Question: I'm making a fixed width (120px) website for old feature phones that respond to media queries. The width of the body won't change even when I've defined it as 120px. When I open the website on the phone, it shows a huge horizontal scroll bar showing me a lot of blank space on the right which I'm assuming is the body. In the screen shot attached, I've set background color of body to red so you can see the problem (I also had to blackout the content for client privacy).
I'm using the following code:
'''
html {
width:120x;
margin-left:0px;
}
body{
width:120px;
font-family: arial;
font: arial;
margin-left: 0px;
max-width:120px;
}
'''

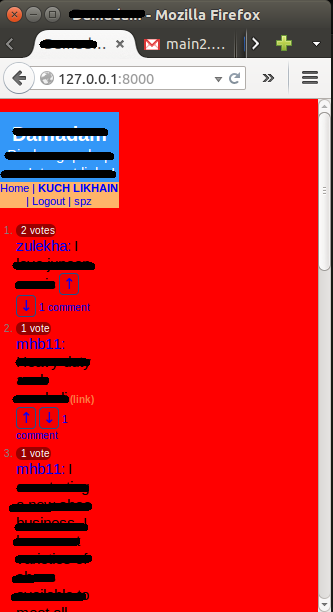
Answer: I think you have to use un child to wrap your content with a max-width.
and tags don't allow to do what you want.
'''
<div class="wrapper">
Your content goes here
</div>
'''
'''
html,
body {
margin: 0;
height: 100%;
}
.wrapper {
box-sizing: border-box;
position: relative;
padding: 20px;
width: 120px;
height: 100%;
font-size: 14px;
background-color: #d63b24;
color: #fff;
}
'''
> <URL>